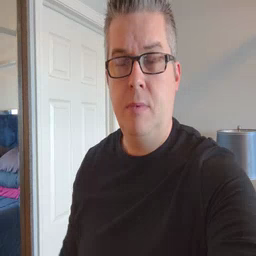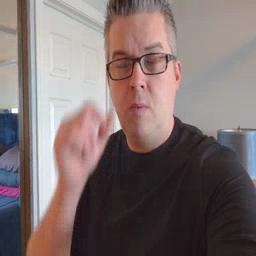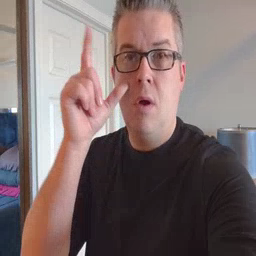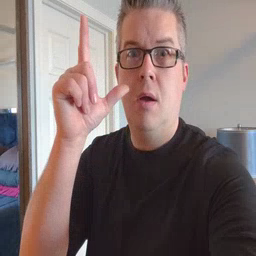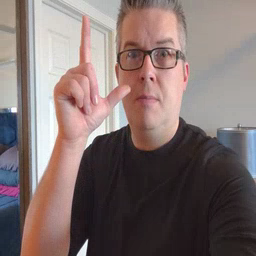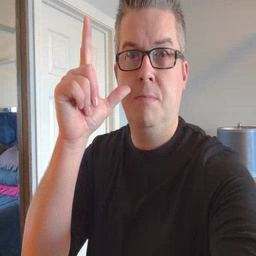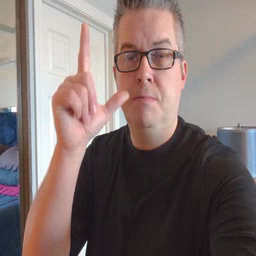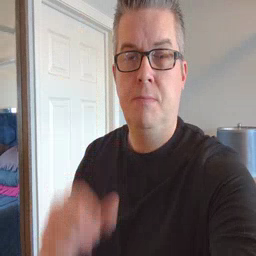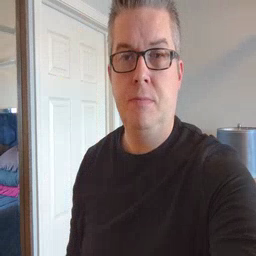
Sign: wake